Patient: sex M, age 78
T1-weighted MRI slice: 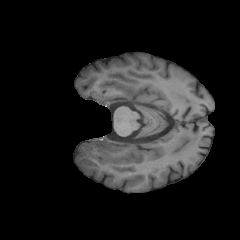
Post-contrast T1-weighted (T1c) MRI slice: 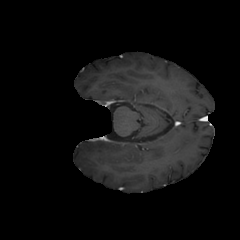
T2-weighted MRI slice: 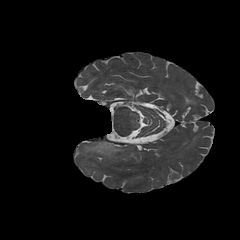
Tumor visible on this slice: yes
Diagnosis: Astrocytoma, IDH-wildtype
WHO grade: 3